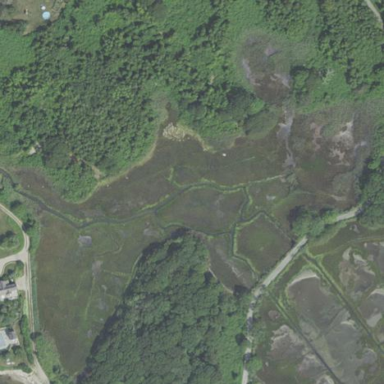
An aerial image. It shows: Saltmarsh wetland.